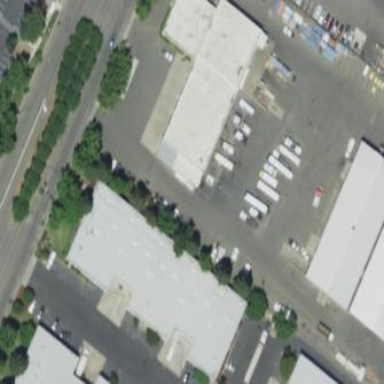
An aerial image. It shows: Industrial building.